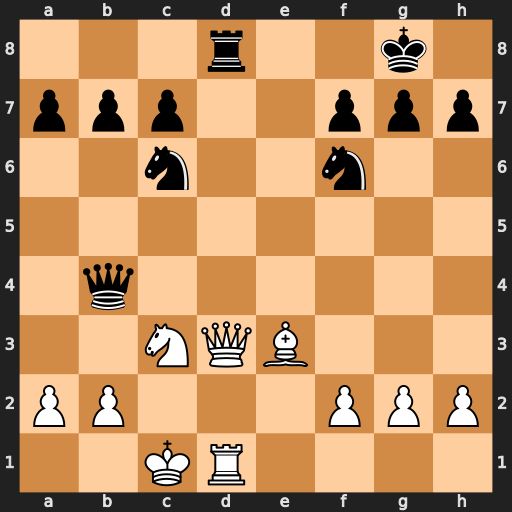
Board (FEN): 3r2k1/ppp2ppp/2n2n2/8/1q6/2NQB3/PP3PPP/2KR4
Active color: w
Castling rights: -
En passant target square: -
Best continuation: Qxd8+ Nxd8 Rxd8+ Qf8 Rxf8+